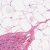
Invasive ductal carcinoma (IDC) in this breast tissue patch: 0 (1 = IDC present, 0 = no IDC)